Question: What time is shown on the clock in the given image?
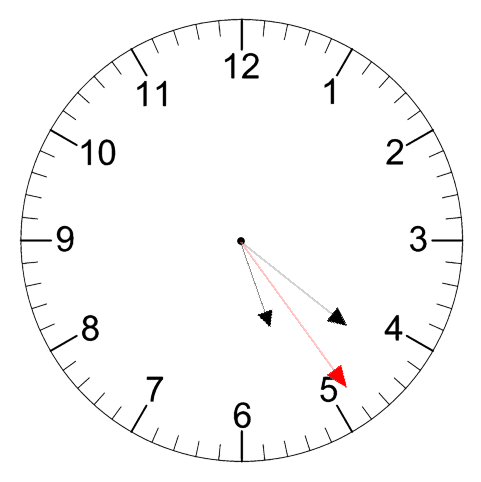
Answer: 05:21:24